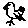
Label: bird